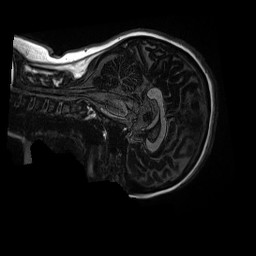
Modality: MP2RAGE
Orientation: sagittal
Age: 12
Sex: female
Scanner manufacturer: siemens
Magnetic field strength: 3 T
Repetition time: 4 s
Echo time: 0.00303 s